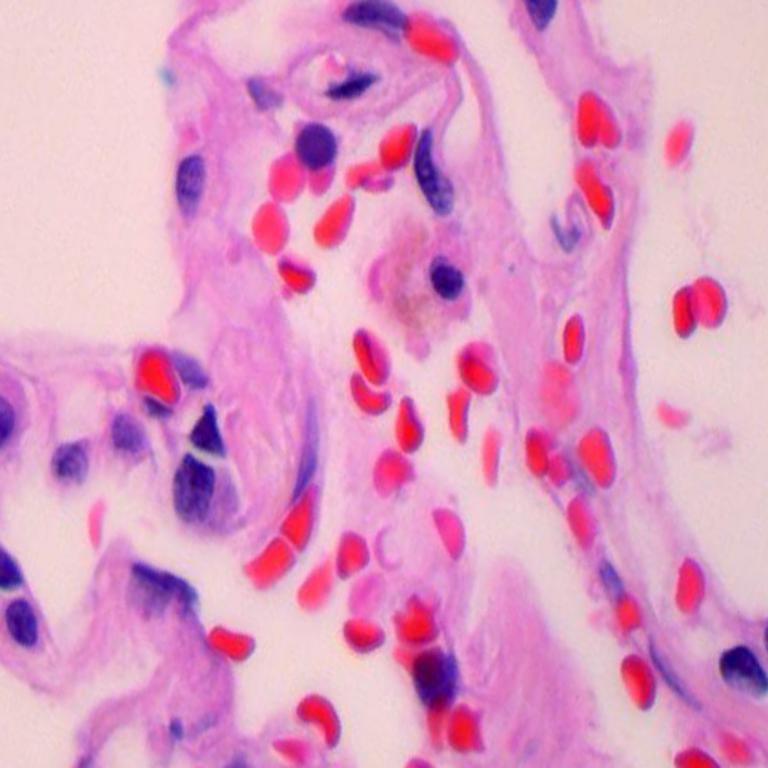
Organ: lung
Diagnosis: benign